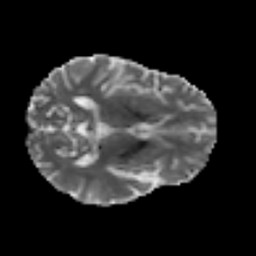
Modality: MD
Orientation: axial
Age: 47
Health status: ill
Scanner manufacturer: philips
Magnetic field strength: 3 T
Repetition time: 9 s
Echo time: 0.127 s